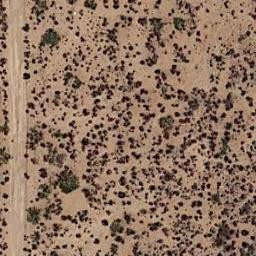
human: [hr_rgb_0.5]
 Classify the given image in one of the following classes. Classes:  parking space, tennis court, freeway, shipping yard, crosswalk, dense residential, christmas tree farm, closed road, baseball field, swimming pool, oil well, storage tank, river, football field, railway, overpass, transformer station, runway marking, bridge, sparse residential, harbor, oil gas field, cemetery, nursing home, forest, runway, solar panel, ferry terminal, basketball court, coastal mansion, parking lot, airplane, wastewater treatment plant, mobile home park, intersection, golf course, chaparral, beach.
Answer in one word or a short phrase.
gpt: chaparral